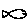
Label: fish